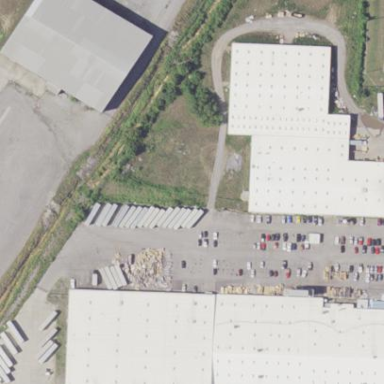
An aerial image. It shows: Industrial area.